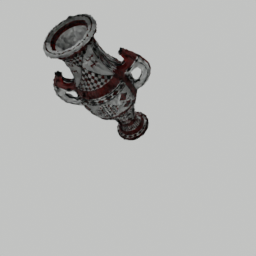
Label: decoration